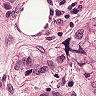
Metastatic tissue present: yes